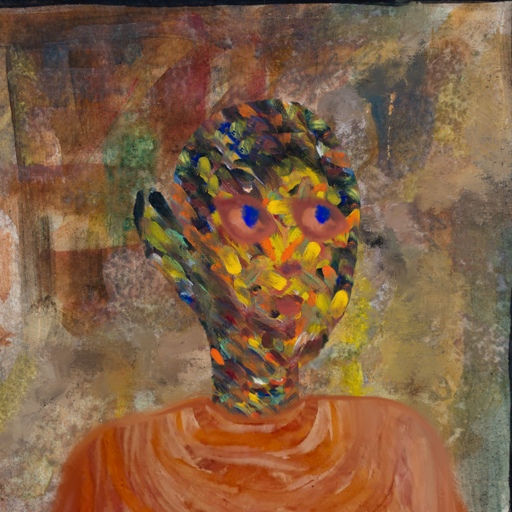
Background: Mosgoul, Head And Neck Side: An_Impression, Face Side: Mother_And_Son_Mother, Bust: Pious_Lady, Hair Side: Blank, Head Accessory: Blank, Second Necklace: Blank, Necklace: Blank, Baby: Blank